Interaction volume radius: 10 \u00c5
Interaction volume height: 25 \u00c5
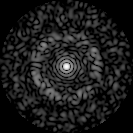
Disorder parameter: 0.85